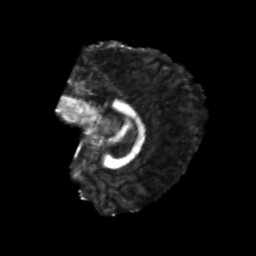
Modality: FA
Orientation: sagittal
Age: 24
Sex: female
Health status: healthy
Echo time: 0.074 s